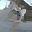
Label: 7